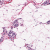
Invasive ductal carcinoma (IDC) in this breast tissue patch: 0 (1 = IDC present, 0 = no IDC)